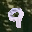
Label: 9